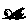
Label: bird